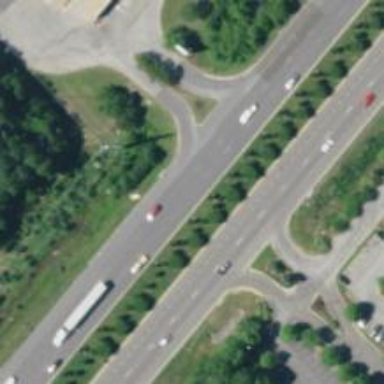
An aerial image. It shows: Trunk highway.